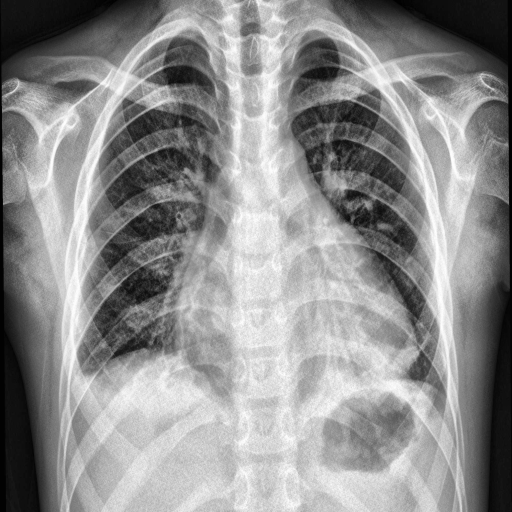
Finding: PNEUMONIA